高一 · 解析几何
已知直线 $l$ 过点 $A(1,2)$, 且不过第四象限, 则直线 $l$ 的斜率 $k$ 的最大值是 $(\quad)$
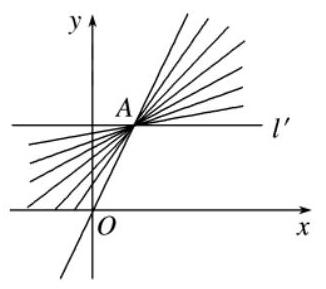
A. 2
B. $1 \mathrm{C} \cdot \frac{1}{2}$
D. 0
答案: A
解析: , $k_{O A}=2, k_{l^{\prime}}=0$, 只有当直线落在图中所示位置时才符合题意, 故 $k \in[0,2]$. 故直线 $l$ 的斜率 $k$的最大值为 2 .